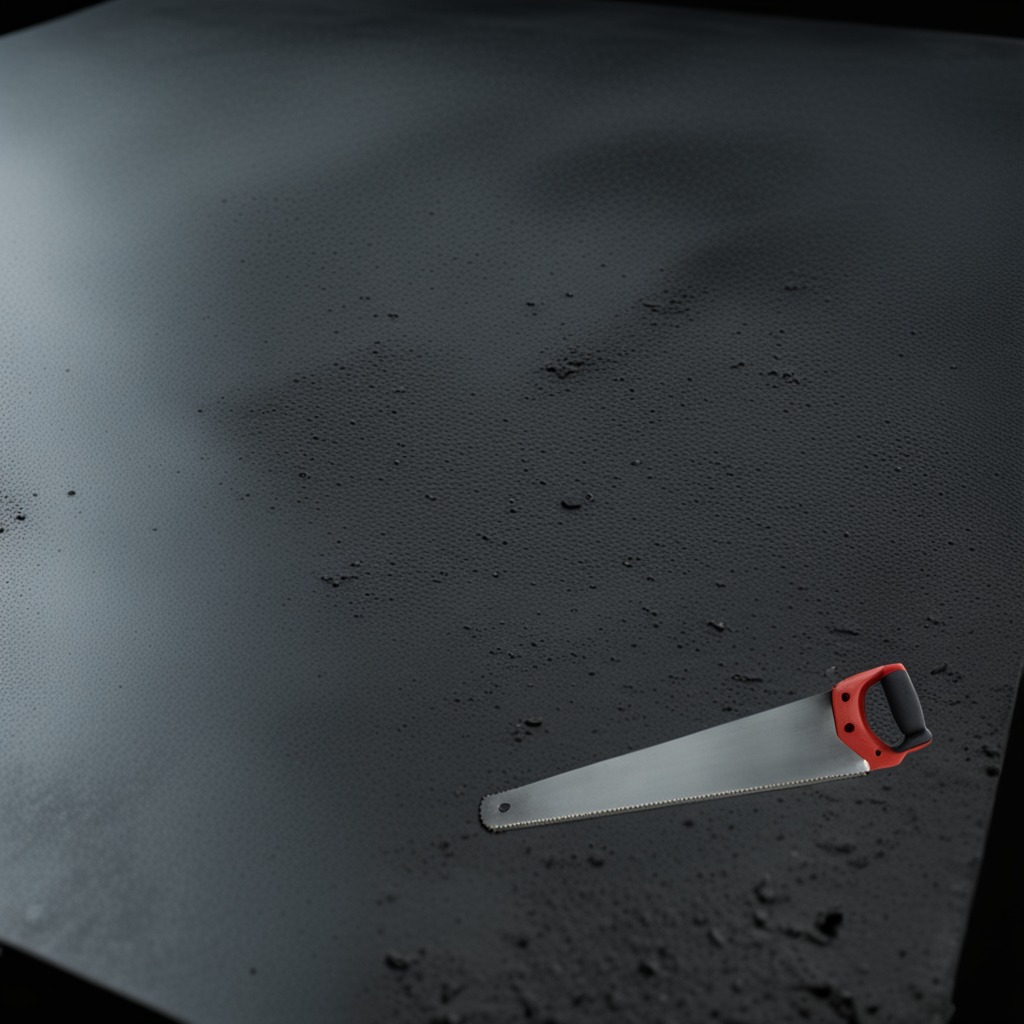
A metal saw is lying on a clean granite table inside a workshop at night.